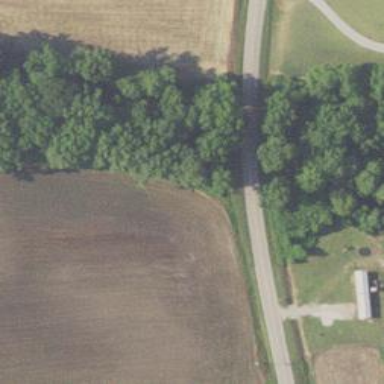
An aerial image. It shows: Culvert tunnel.